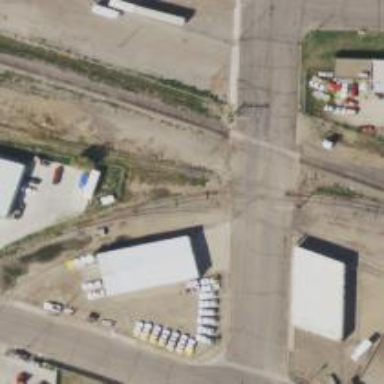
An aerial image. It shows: Abandoned railway siding.